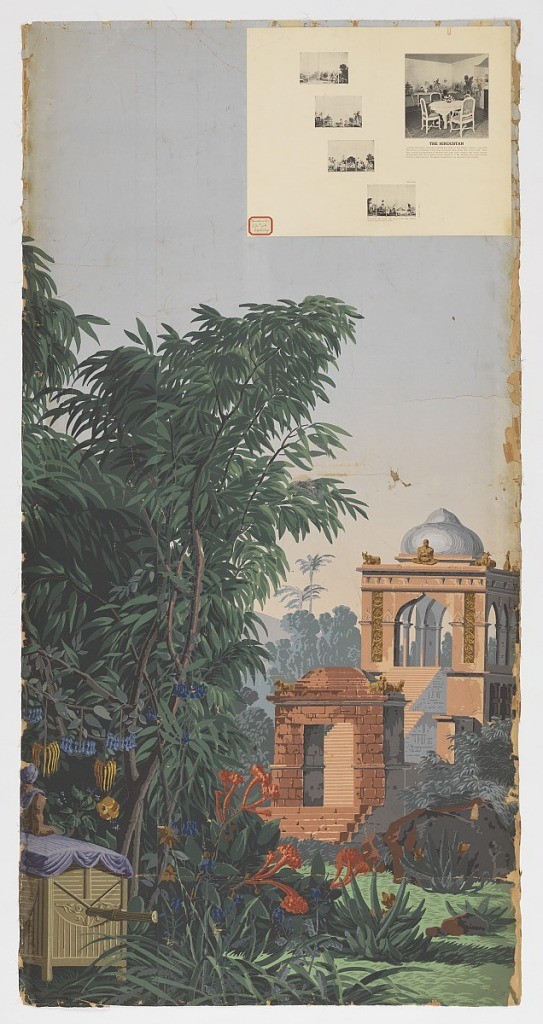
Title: Scenic Panel from 'L'Hindoustan'
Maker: Zuber & Cie, Rixheim, Alsace, France, founded 1797
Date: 1807
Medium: block printed paper, canvas mount
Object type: scenic panel
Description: At left, a palanquin or hand-borne carriage resting on the ground. At right, Lengths 1 and 20 adhered together as one scenic panel, from of a set of 20.